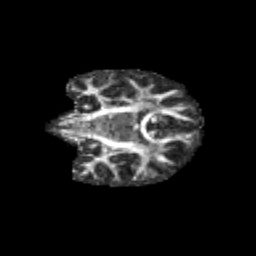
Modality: FA
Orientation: coronal
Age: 12
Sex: female
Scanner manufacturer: siemens
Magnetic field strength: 3 T
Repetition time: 3.8 s
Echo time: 0.07 s